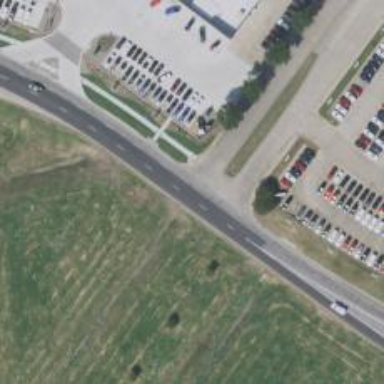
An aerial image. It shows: Secondary road with frontage road.